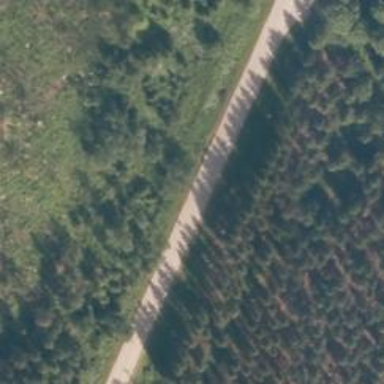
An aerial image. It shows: Path leading to bridge.